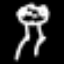
Label: frog